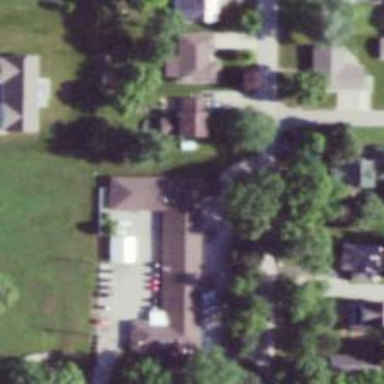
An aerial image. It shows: Nursing home.